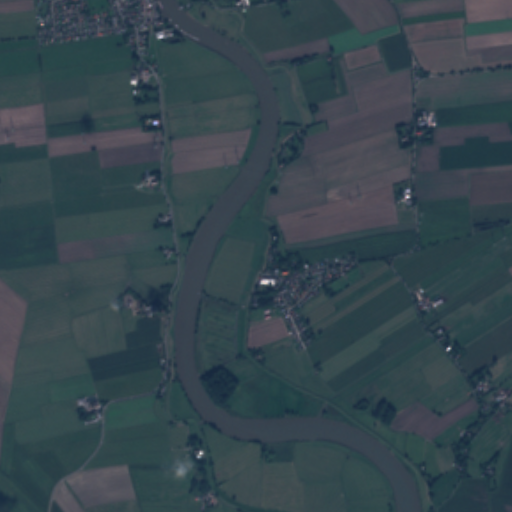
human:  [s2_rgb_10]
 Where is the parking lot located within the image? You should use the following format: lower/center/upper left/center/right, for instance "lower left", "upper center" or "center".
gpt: The parking lot is located in the center of the image.
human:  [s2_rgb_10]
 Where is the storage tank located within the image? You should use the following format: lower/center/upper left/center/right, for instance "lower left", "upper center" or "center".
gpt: The storage tank is located in the right of the image.
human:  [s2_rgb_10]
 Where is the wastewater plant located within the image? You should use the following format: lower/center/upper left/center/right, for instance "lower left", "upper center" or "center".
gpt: The wastewater plant is located in the center right of the image.
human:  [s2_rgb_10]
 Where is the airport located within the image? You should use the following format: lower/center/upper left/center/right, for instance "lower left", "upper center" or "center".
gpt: There is no airport in the image.